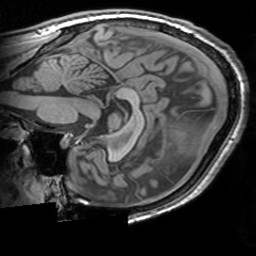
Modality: T1w
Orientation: sagittal
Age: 24
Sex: male
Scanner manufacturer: siemens
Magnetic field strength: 3 T
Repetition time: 1.63 s
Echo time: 0.00311 s